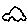
Label: car